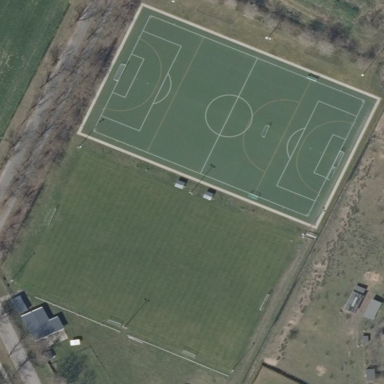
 providing space for leisure and sports activities."